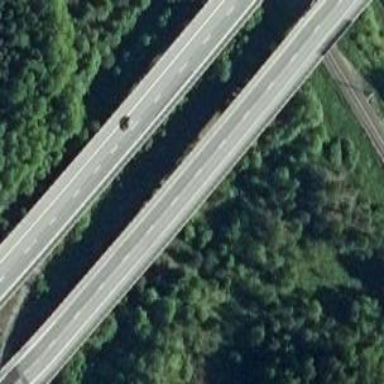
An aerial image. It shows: Motorway bridge.